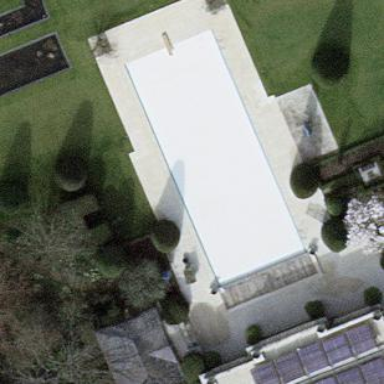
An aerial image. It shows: Swimming pool located in leisure land.